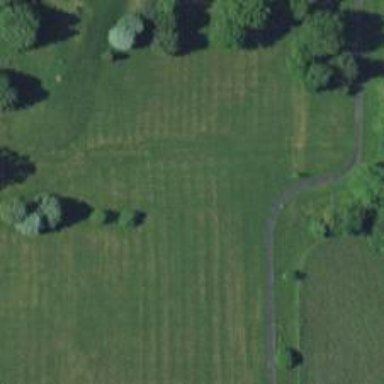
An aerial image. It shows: Disc golf tee area.